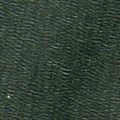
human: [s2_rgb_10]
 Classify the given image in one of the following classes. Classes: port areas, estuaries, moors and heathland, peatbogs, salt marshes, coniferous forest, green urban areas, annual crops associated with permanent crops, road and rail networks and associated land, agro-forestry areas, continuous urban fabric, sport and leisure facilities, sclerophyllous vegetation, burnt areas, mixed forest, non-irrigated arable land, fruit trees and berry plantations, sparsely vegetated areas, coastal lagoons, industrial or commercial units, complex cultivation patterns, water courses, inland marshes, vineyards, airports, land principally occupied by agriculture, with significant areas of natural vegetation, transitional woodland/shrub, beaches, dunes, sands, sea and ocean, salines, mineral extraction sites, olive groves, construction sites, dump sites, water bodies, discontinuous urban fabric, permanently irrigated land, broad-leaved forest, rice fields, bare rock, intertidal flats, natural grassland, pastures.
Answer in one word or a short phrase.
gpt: sea and ocean